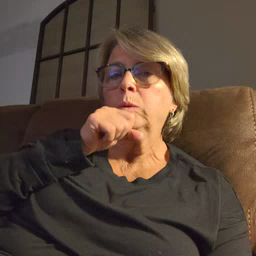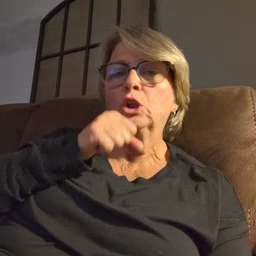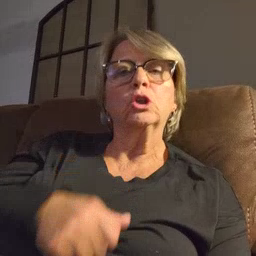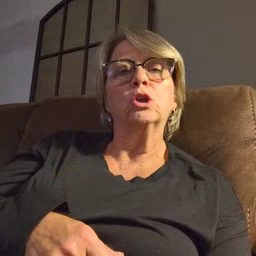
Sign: orange